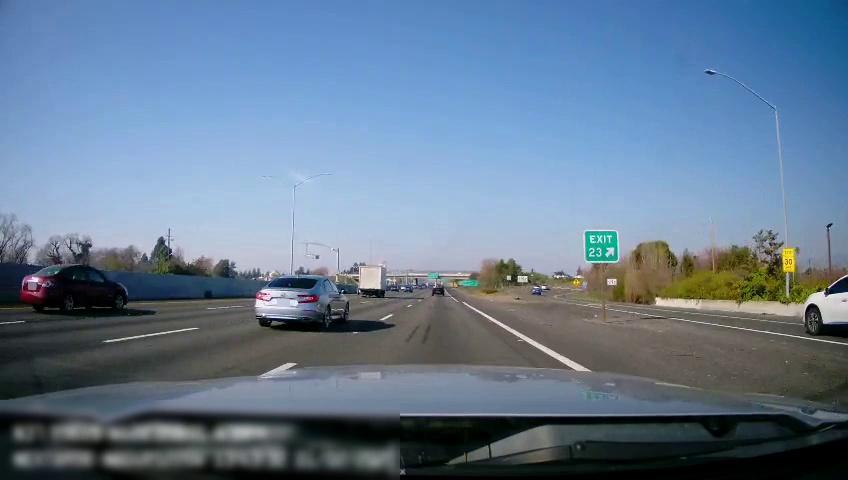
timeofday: Day
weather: Sunny
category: Drivable Space
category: Drivable Space
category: Vehicles | SUV
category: Vehicles | Car
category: Vehicles | Car
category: Vehicles | Truck
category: Vehicles | Truck
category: Lanes | Alternate Lane
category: Lanes | Current Lane
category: Lanes | Current Lane
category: Lanes | Alternate Lane
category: Lanes | Alternate Lane
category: Lanes | Alternate Lane
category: Lanes | Alternate Lane
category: Traffic | Signs
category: Traffic | Signs
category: Traffic | Signs
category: Traffic | Signs
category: Traffic | Signs
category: Traffic | Signs